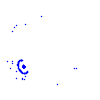
Particle: kaon